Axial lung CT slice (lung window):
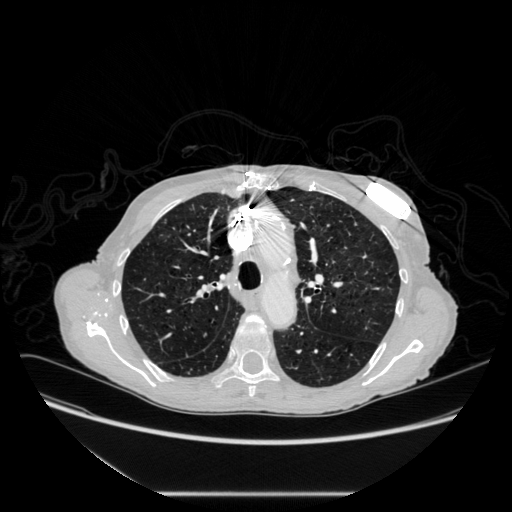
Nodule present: no